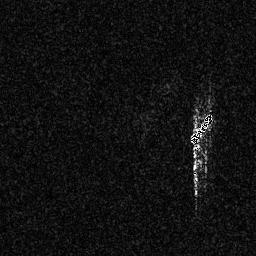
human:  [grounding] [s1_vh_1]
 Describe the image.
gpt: In the satellite image, there is  <ref>1 medium ship </ref> <box>[[73, 42, 83, 55, 0]]</box> located at right.